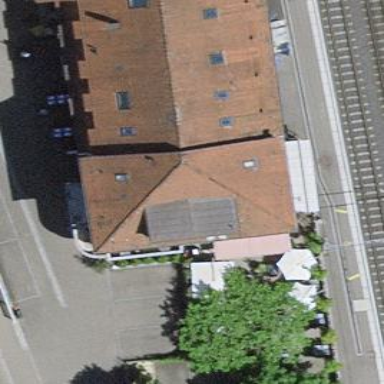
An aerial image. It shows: Platform for public transport with shelter. The platform is for railway use.